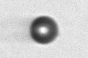
Label: bead